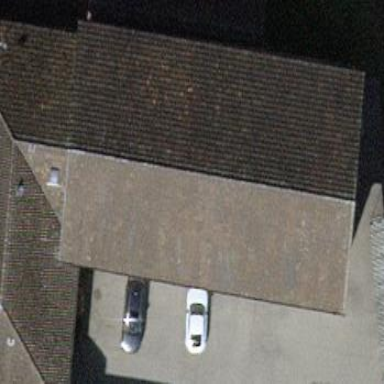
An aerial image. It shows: School building with gabled roof.